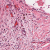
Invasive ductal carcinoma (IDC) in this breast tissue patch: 0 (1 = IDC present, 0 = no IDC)